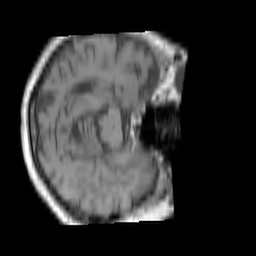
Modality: T1w
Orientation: axial
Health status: ill
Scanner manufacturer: siemens
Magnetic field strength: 3 T
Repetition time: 0.4 s
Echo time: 0.00246 s